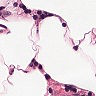
Metastatic tissue present: no